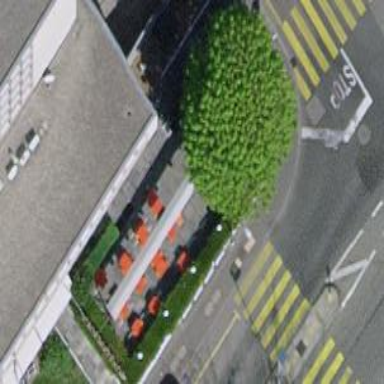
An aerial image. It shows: Outdoor seating area for leisure.